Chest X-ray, PA view. Patient: 52 years old, sex F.
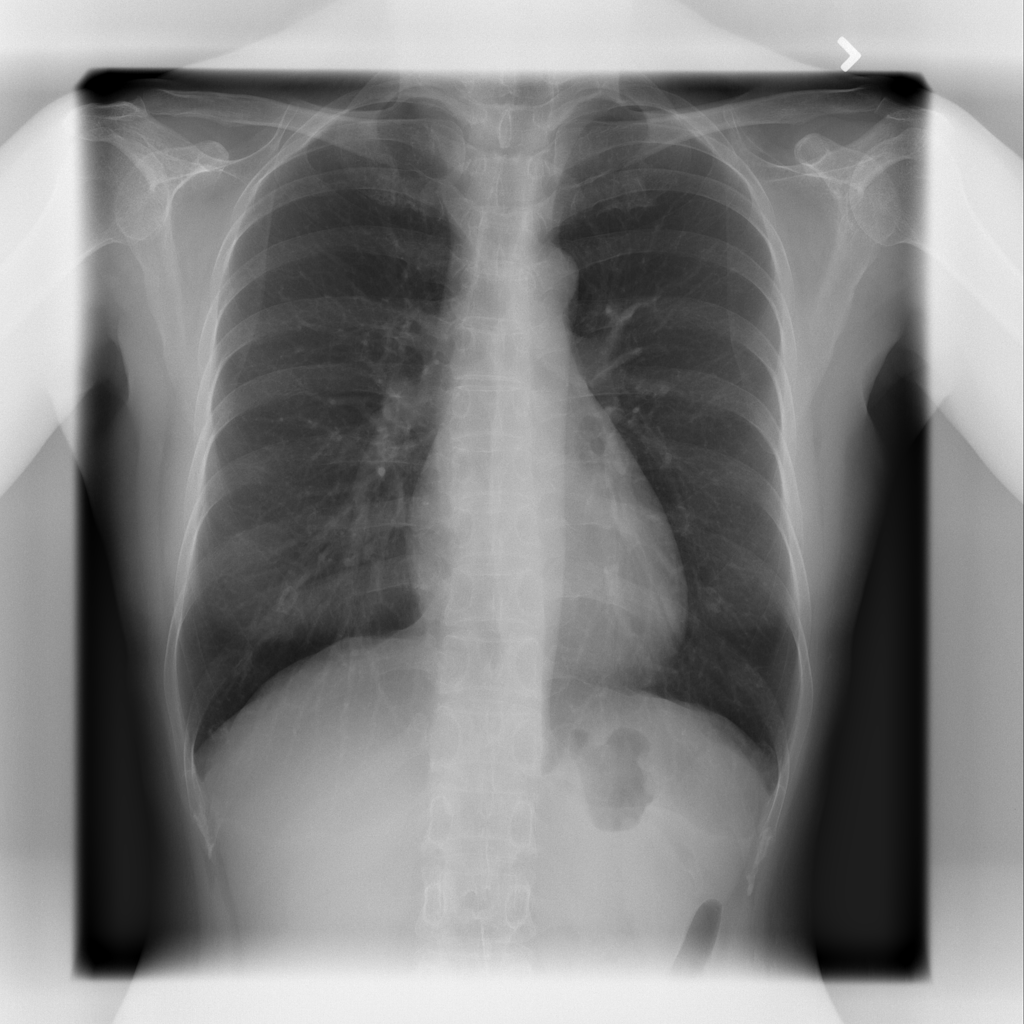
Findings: No Finding